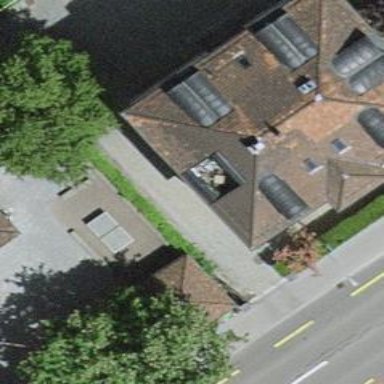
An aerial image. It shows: School building with gabled roof.